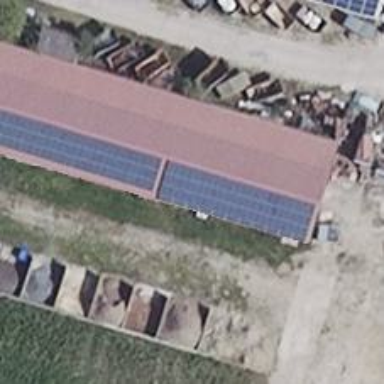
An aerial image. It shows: Solar-powered generator using photovoltaic technology. This small installation generates electricity through solar photovoltaic panels.